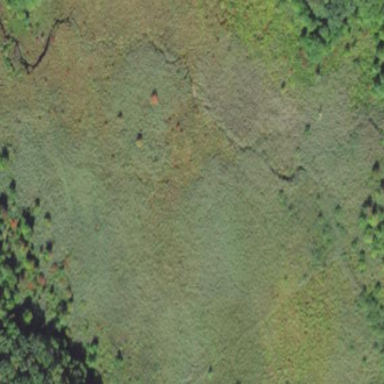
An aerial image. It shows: Swamp in wetland area.